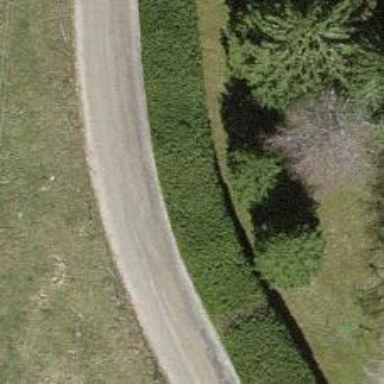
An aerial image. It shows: Hedge barrier.